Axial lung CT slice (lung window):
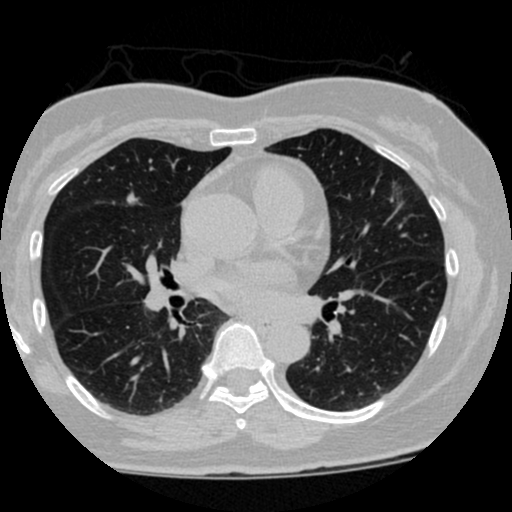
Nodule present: yes
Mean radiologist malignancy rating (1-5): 2.5